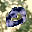
Label: 0